Question: I have been struggling with this all day. I have an Infopath form that is connected to two Sharepoint Lists.
- - -
- -
I am attempting to combine these two lists into 1 repeating table on a new form. The field holds the same values as the field, so I can match using Titles. I have found some resources, with this being the best:
<URL>
There is a sample toward the end that does exactly what I want, but it will not work with my setup. Here is what I get:

As you can see in the picture, the "From my weeklys" column is always the same, and this is the problem. It should match with the corresponding field highlighted in red two the left. This is the formula in the calculated field:
'''
Weekly_x0020_Opportunity[Weekly_x0020_Title = current()/Charter_x0020_Title]
'''
The logic is to return the Weekly Opportunity description, where the Weekly Title matches the Charter Title; however, it only ever returns the same description. The testing column was used to prove that was producing the unique titles for that row.
I feel like I am really close. The 3rd charter is missing a description, because my Weekly does not have a 3rd charter, so this is working properly. I just need to figure out how to bring-in the proper description.
Note: I am hoping for an Out-of-the-Box solution without coding.
xdXDocument:GetDOM("Project Weekly")/dfs:myFields/dfs:dataFields/d:SharePointListItem_RW/d:Weekly_x0020_Opportunity[xdXDocument:GetDOM("Project Weekly")/dfs:myFields/dfs:dataFields/d:SharePointListItem_RW/d:Weekly_x0020_Title = current()/d:Charter_x0020_Title]
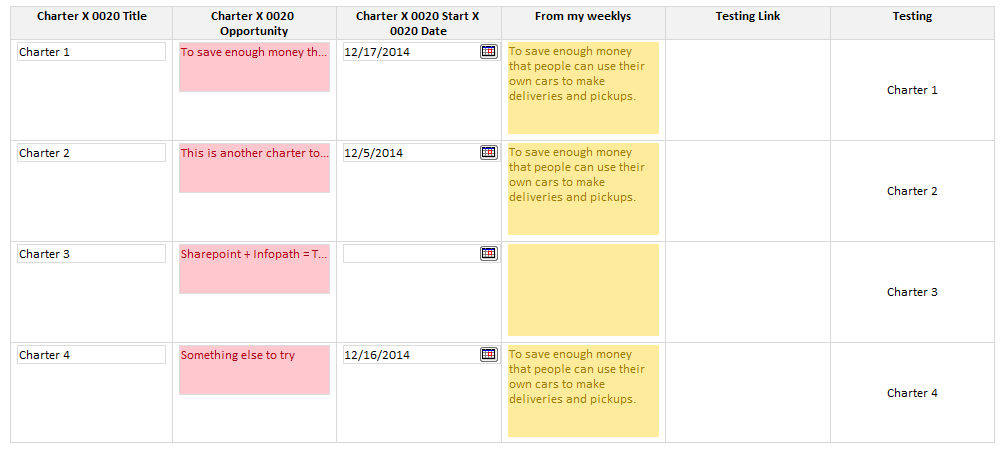
Answer: The problem is that the path inside your predicate (between the '[]'s) is using an absolute path rather than a relative one. You need to use a relative path.
This path (what you have now):
'''
xdXDocument:GetDOM("Project Weekly")
/dfs:myFields/dfs:dataFields/d:SharePointListItem_RW/d:Weekly_x0020_Opportunity
[xdXDocument:GetDOM("Project Weekly")/dfs:myFields/dfs:dataFields
/d:SharePointListItem_RW/d:Weekly_x0020_Title = current()/d:Charter_x0020_Title]
'''
means "Get the first field where field in the Project Weekly data source has the value of the current ."
Or in other words, get the first field in the Project Weekly data source any time the stuff between the square brackets is true.
This path:
'''
xdXDocument:GetDOM("Project Weekly")
/dfs:myFields/dfs:dataFields/d:SharePointListItem_RW
[d:Weekly_x0020_Title = current()/d:Charter_x0020_Title]/d:Weekly_x0020_Opportunity
'''
means "Find the first where its is equal to the current , and then get its field."
So that's what you should use.
---
I am oversimplifying a bit here by saying "first". That path selects all of the nodes where that path is applicable, and then when InfoPath evaluates it, it takes the first result.